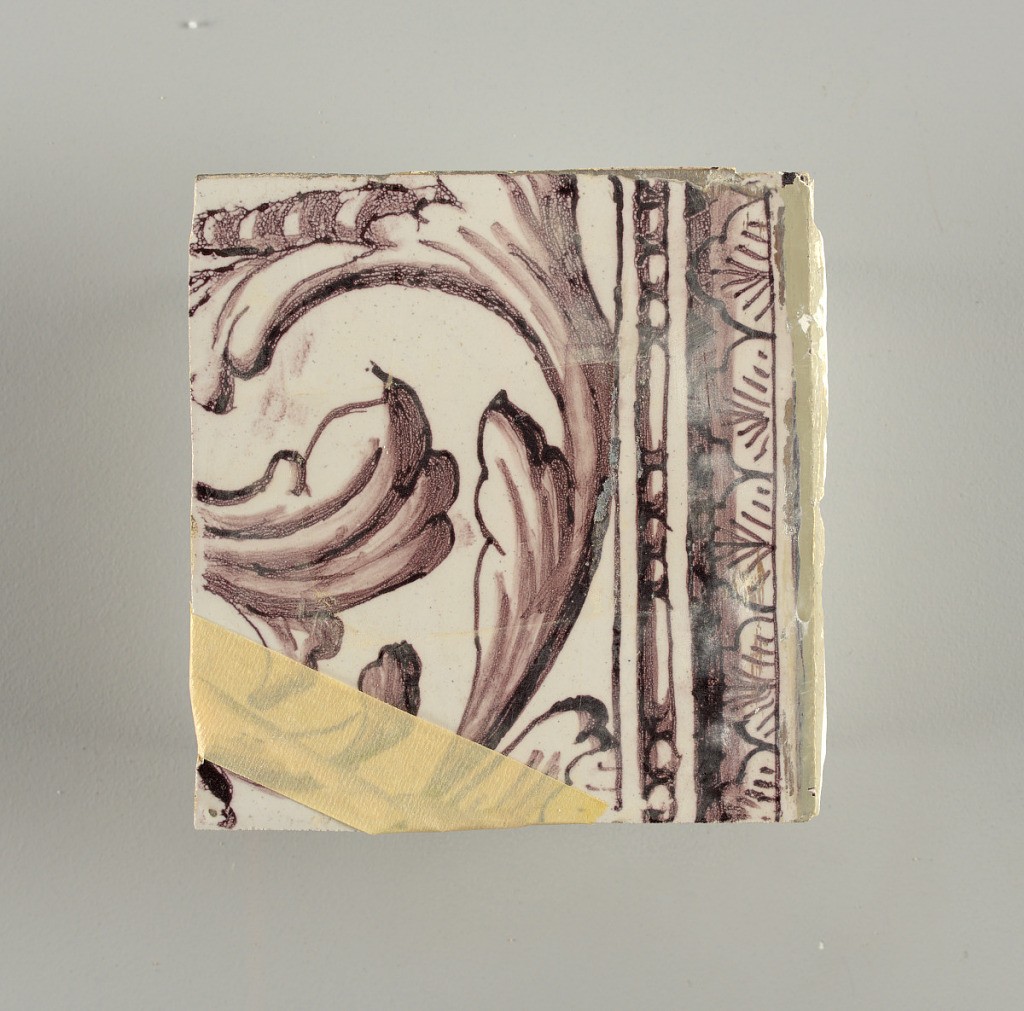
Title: Wall facing
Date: ca. 1725
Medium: Tin-glazed earthenware, underglaze
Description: Horizontal rectangle.  Thirty-seven tiles wide and twenty-one high with opening for door or window nineteen and one-half tiles high and twelve wide.  To left and right of opening, centered canopy above. Left, woman representing Hope, right, a sculputure urn.  Centered above opening, a mascaron.  Arabesque design of foliage.